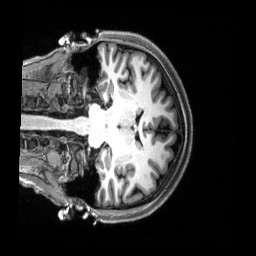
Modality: T1w
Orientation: coronal
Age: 19
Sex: female
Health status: healthy
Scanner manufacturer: siemens
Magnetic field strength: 3 T
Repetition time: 2.5 s
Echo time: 0.00222 s